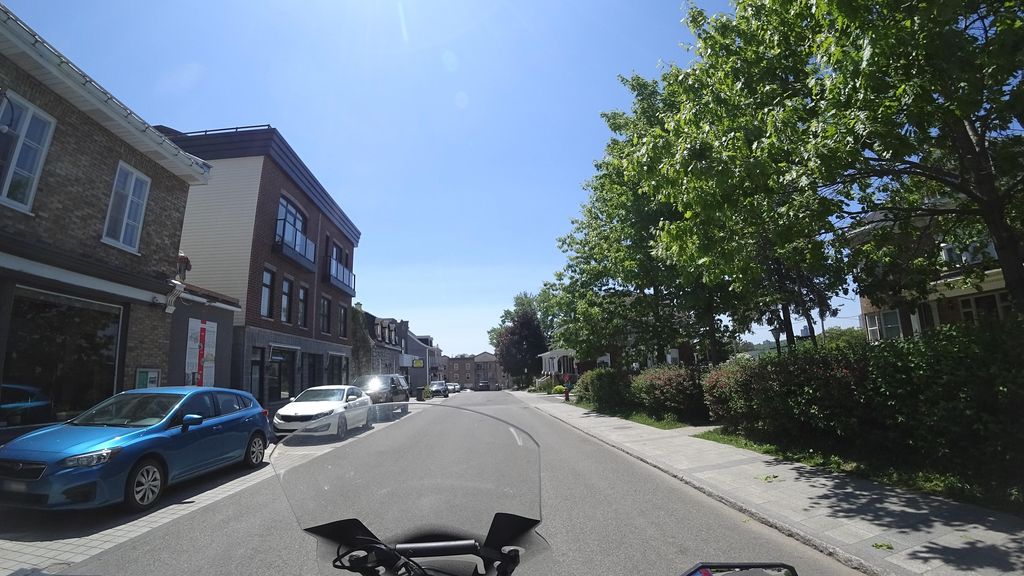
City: quebec_city